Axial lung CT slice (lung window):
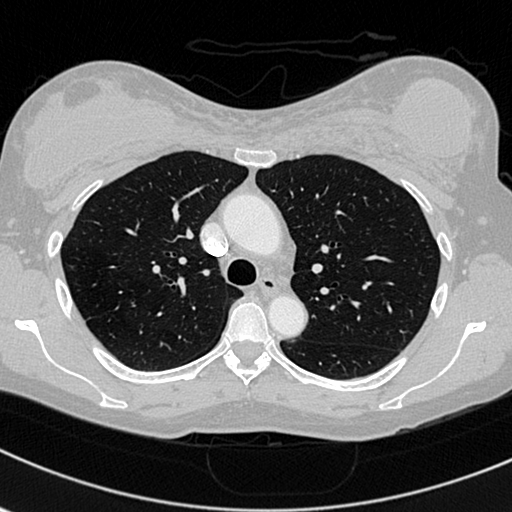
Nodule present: no